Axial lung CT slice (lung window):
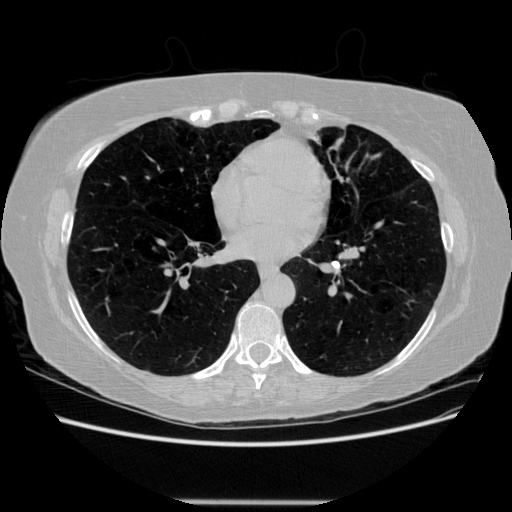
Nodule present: no